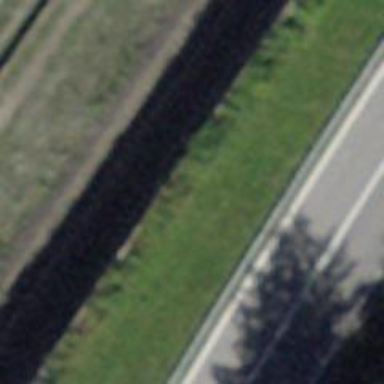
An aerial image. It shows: Retaining wall.